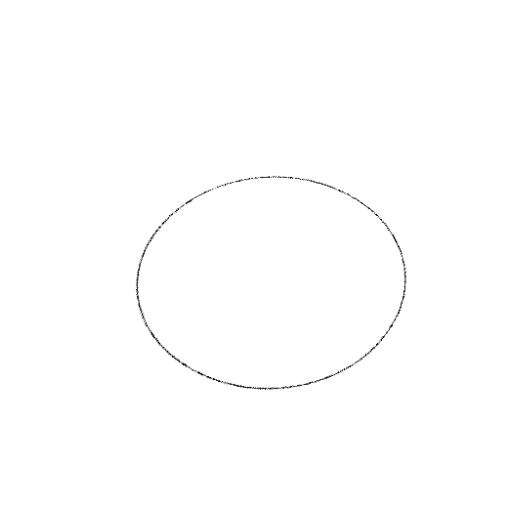
Crossing number: 0